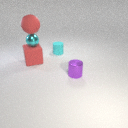
small cyan metal sphere below large red rubber sphere